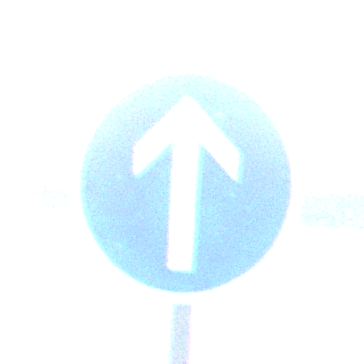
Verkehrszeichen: VorgeschriebeneFahrtrichtungGeradeaus
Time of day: SunriseSunset
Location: Outdoor (RoadRail)
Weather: PartlyCloudy
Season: NotSpecified
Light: Natural